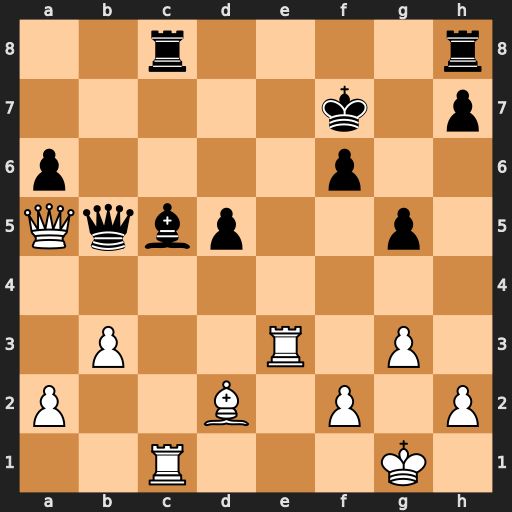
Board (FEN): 2r4r/5k1p/p4p2/Qqbp2p1/8/1P2R1P1/P2B1P1P/2R3K1
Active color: w
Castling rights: -
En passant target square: -
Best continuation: Qxb5 axb5 Rec3 Bxf2+ Kxf2